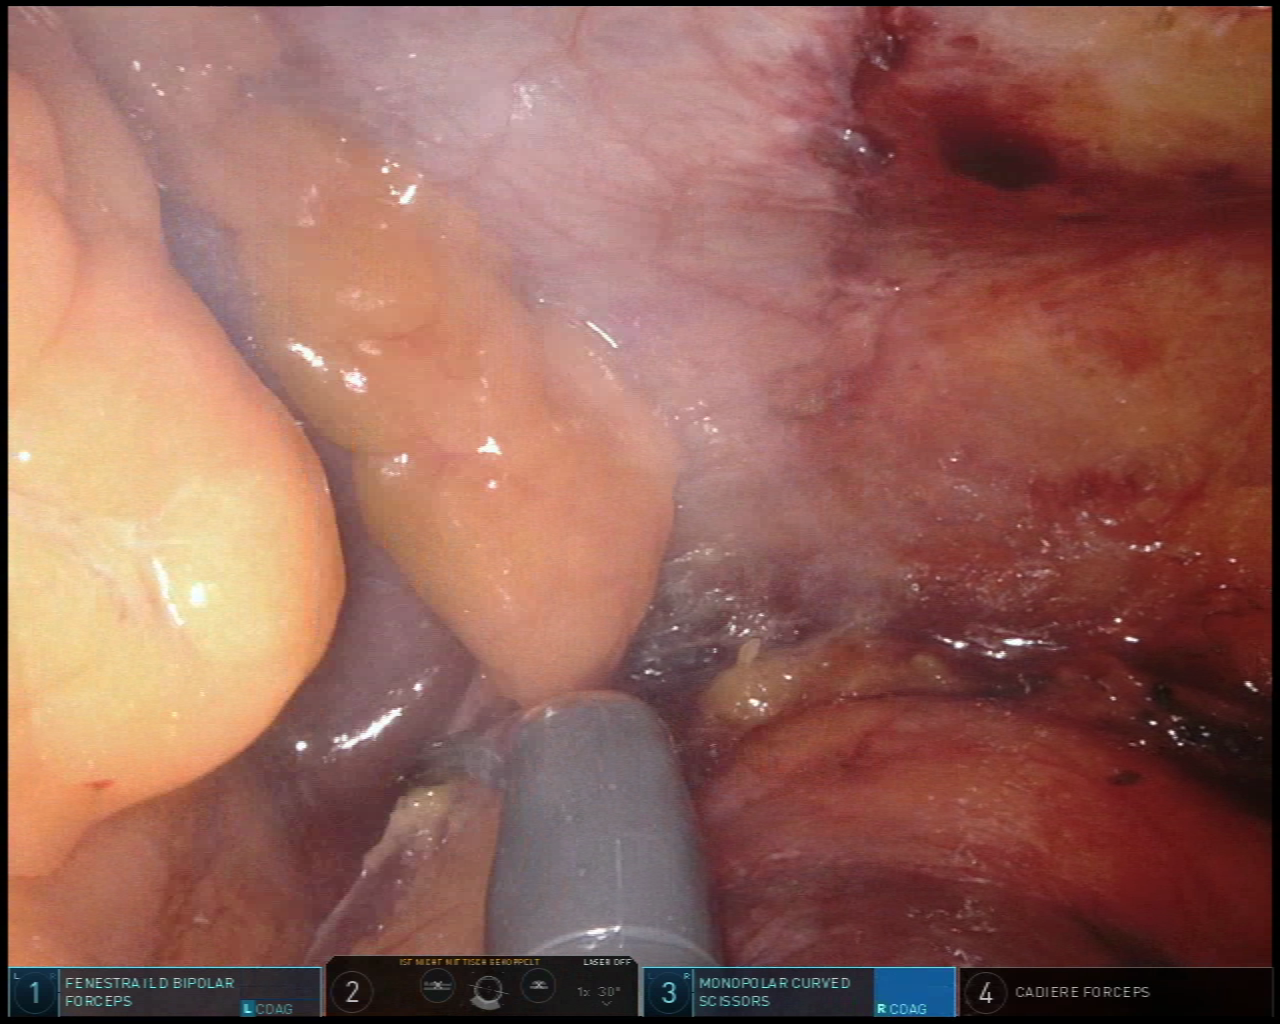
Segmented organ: spleen
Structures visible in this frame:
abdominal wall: yes
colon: no
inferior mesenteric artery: no
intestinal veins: no
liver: no
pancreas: no
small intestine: no
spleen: yes
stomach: no
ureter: no
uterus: no
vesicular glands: no